Interaction volume radius: 10 \u00c5
Interaction volume height: 20 \u00c5
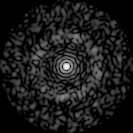
Disorder parameter: 0.8485